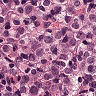
Metastatic tissue present: yes